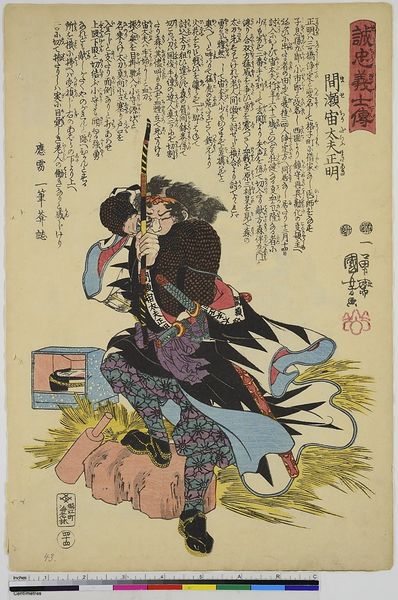
Titel: Mase Chudayu Masaaki, Blatt 44 aus der Serie: Geschichte der loyalen Gefolgsmänner
Künstler: Utagawa Kuniyoshi
Standort: Hamburg
Institution: Museum für Kunst und Gewerbe Hamburg
Schlagwörter: kämpfer, schwarz, stein, portrait, person, farbig, holzschnitt, bogen, violett, asien, druckgraphik, druckgrafik, waffen, soldat, krieger, ereignis, zeit, schütze, pfeil, farbholzschnitt, situation, ereignisbild, samurai, zielen, edo, historische, reproduktionen, druckerzeugnisse, porträt, persönlichkeit, soldatenleben, ukiyo